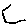
Label: hexagon